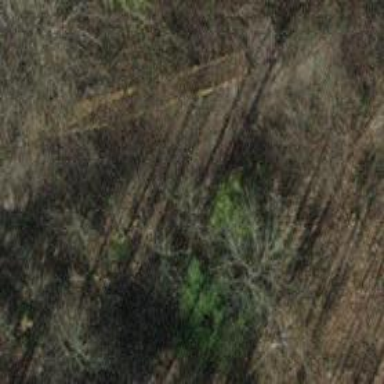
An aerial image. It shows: Unpaved track road.